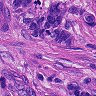
Metastatic tissue present: yes